Question: I load "ViewController1" first. It does a bunch of background housekeeping work and then goes to "ViewController2".
To perform a Segue to "ViewController2", the only way I know is to add a BUTTON (which user never needs to see or use) and then add a segue from that button to the "ViewController2" by holding down control and dragging.
-- Since I dont really need the button in ViewController1 here, how can I just create a Segue and then do it in code using

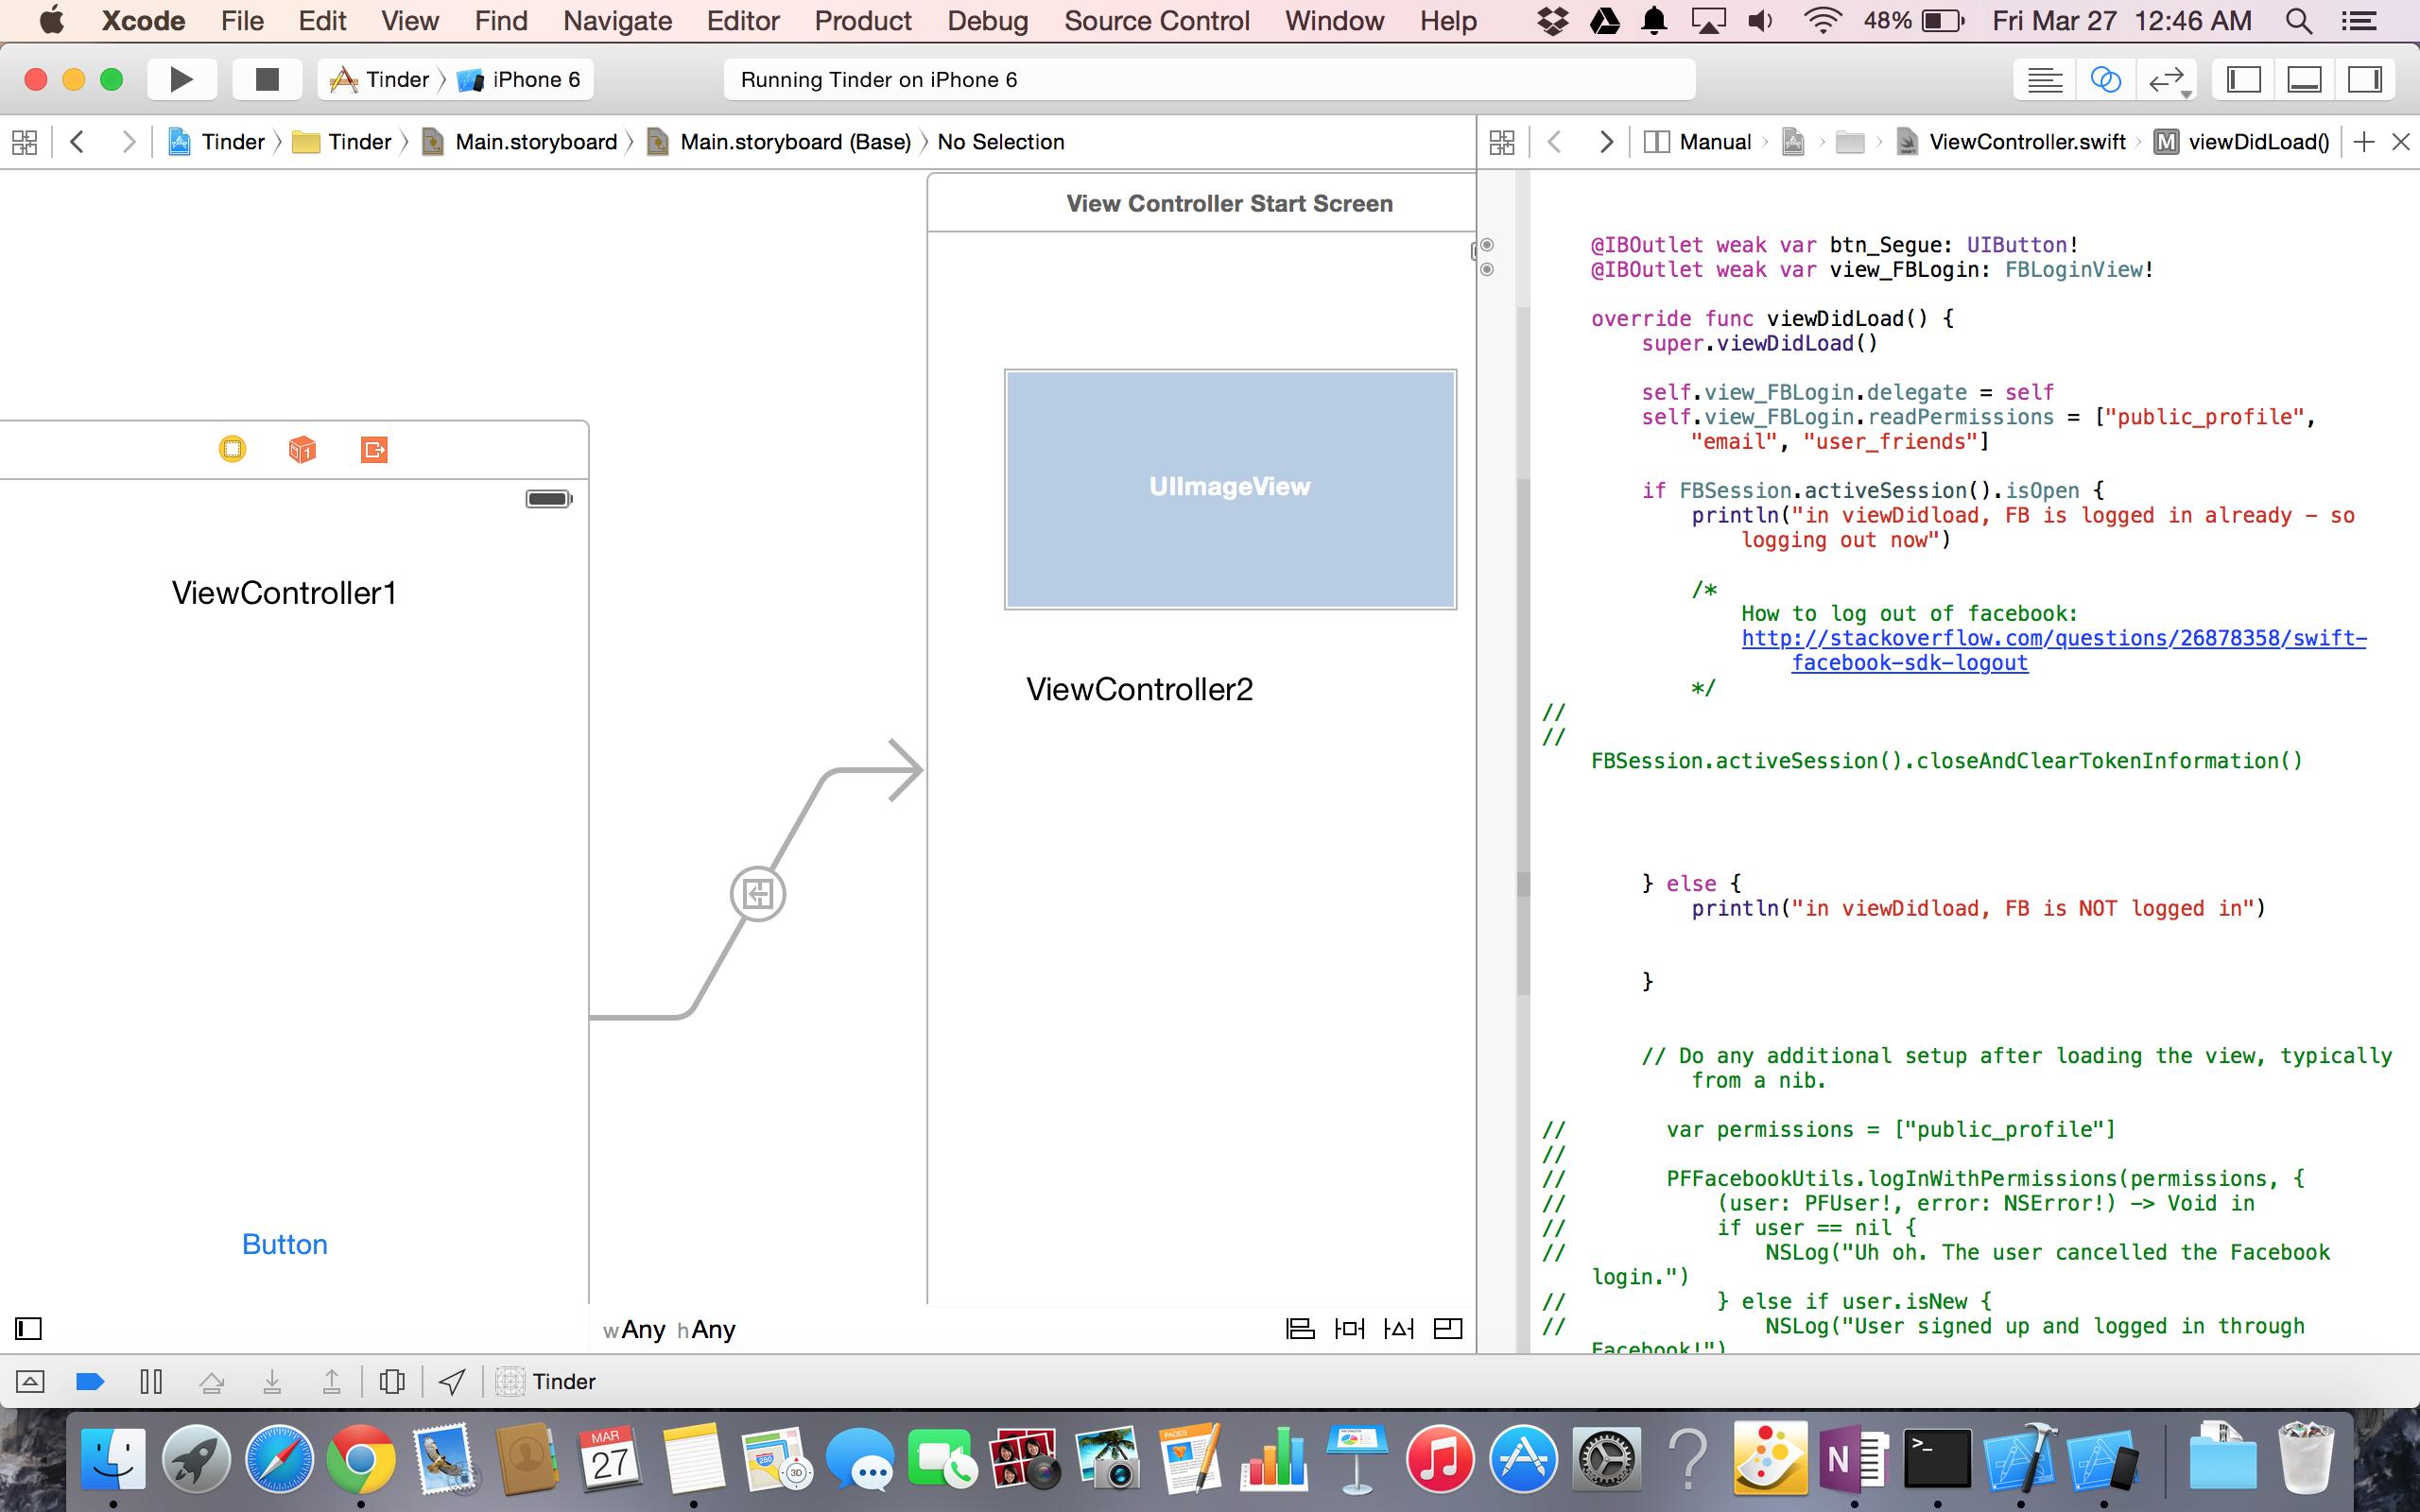
Answer: -- select your stoyboard name (Yellow button) in Storyboard
-- Press 'Ctrl + right' click -- segue to your destination view controller

-- give the seque name in attribute
call the following line where you want
'''
performSegueWithIdentifier("segue_LoginToStart", sender: nil)
'''